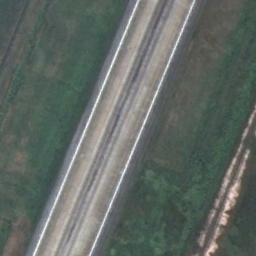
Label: runway